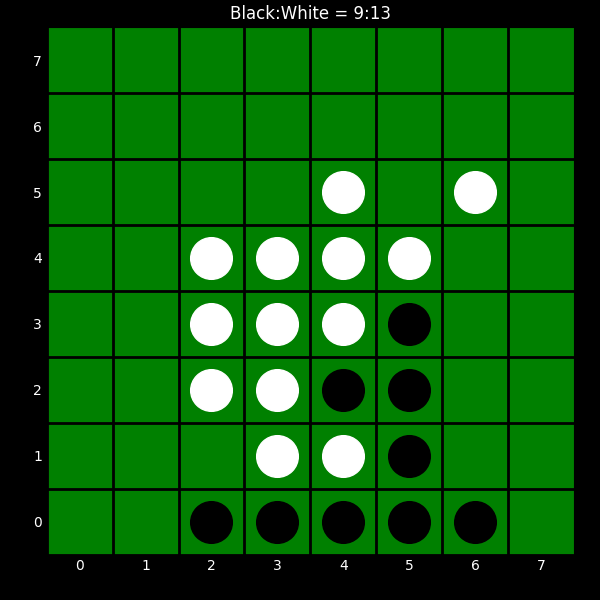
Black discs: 9
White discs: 13